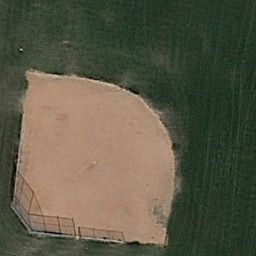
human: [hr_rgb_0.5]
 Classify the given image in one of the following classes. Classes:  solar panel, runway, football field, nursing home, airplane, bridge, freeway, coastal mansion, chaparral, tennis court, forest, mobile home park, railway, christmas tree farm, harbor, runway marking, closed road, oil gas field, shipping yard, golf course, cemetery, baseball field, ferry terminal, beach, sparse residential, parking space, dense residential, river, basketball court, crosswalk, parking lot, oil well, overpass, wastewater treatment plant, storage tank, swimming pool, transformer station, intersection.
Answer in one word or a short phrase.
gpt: baseball field